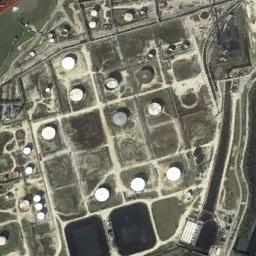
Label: storage_tank